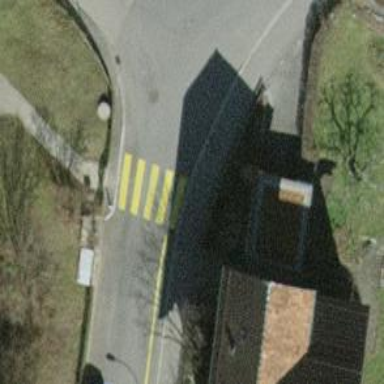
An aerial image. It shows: Zebra crossing on the road.